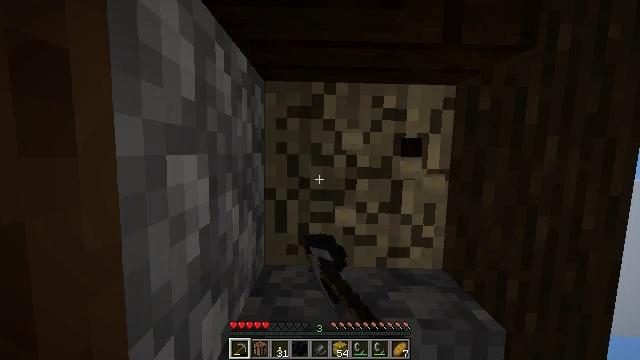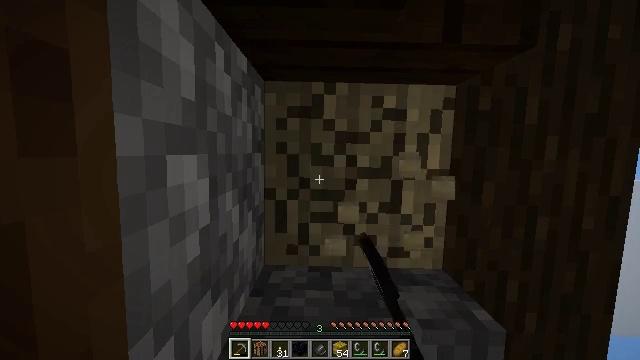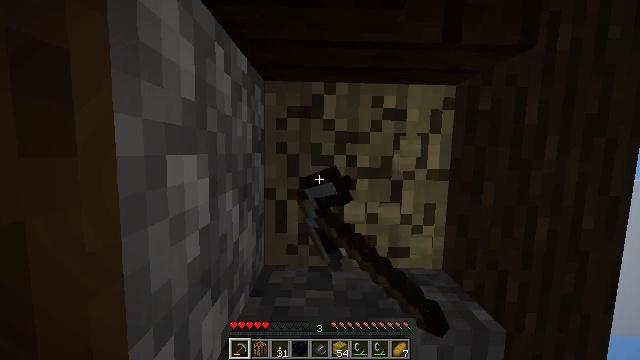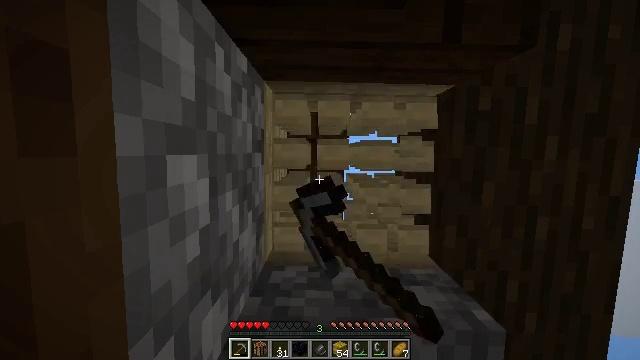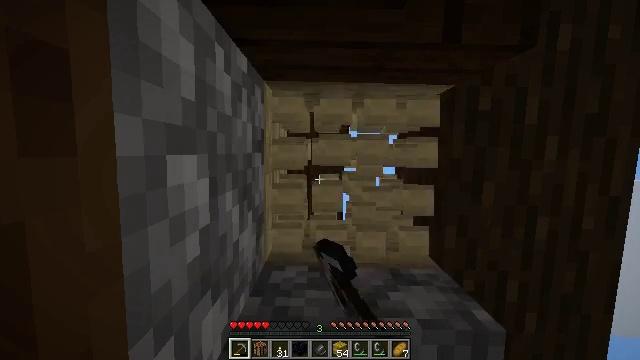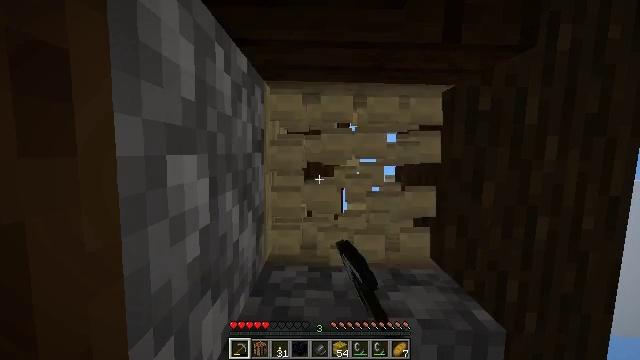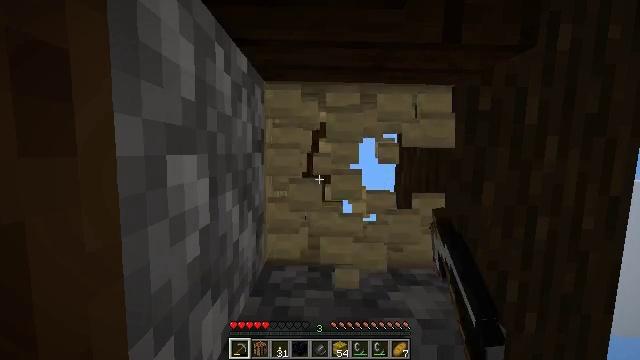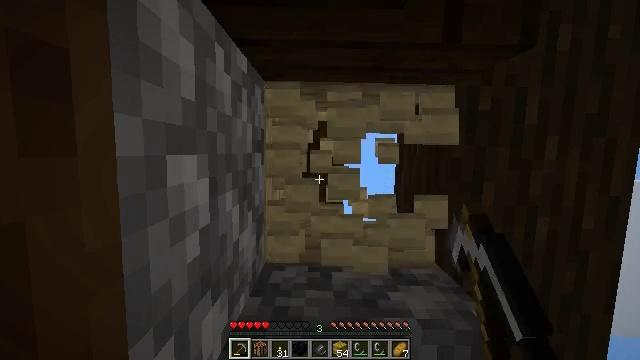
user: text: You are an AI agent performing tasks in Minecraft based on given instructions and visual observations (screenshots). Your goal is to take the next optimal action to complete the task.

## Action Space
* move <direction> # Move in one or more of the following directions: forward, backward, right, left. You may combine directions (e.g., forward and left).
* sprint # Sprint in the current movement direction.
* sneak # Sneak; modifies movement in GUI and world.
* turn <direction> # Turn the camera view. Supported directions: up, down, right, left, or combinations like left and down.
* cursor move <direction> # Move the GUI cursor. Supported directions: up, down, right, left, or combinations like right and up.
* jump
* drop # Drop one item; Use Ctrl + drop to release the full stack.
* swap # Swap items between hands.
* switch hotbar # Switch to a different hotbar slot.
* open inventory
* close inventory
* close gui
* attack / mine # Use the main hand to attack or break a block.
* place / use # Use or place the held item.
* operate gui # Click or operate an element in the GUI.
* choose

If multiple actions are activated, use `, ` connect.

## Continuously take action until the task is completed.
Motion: motion action
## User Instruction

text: Remove birch planks to collect them.
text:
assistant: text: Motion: attack / mine
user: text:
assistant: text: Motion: attack / mine
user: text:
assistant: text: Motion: attack / mine
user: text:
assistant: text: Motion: attack / mine
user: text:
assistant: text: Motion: attack / mine
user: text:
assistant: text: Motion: attack / mine
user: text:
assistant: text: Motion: attack / mine
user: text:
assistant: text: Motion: attack / mine